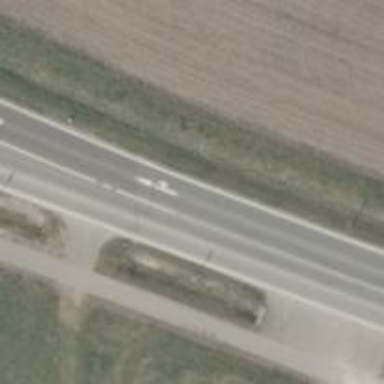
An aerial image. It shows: Primary road with asphalt surface.